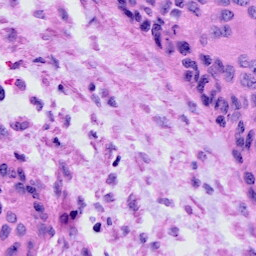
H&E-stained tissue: Cervix